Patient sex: F
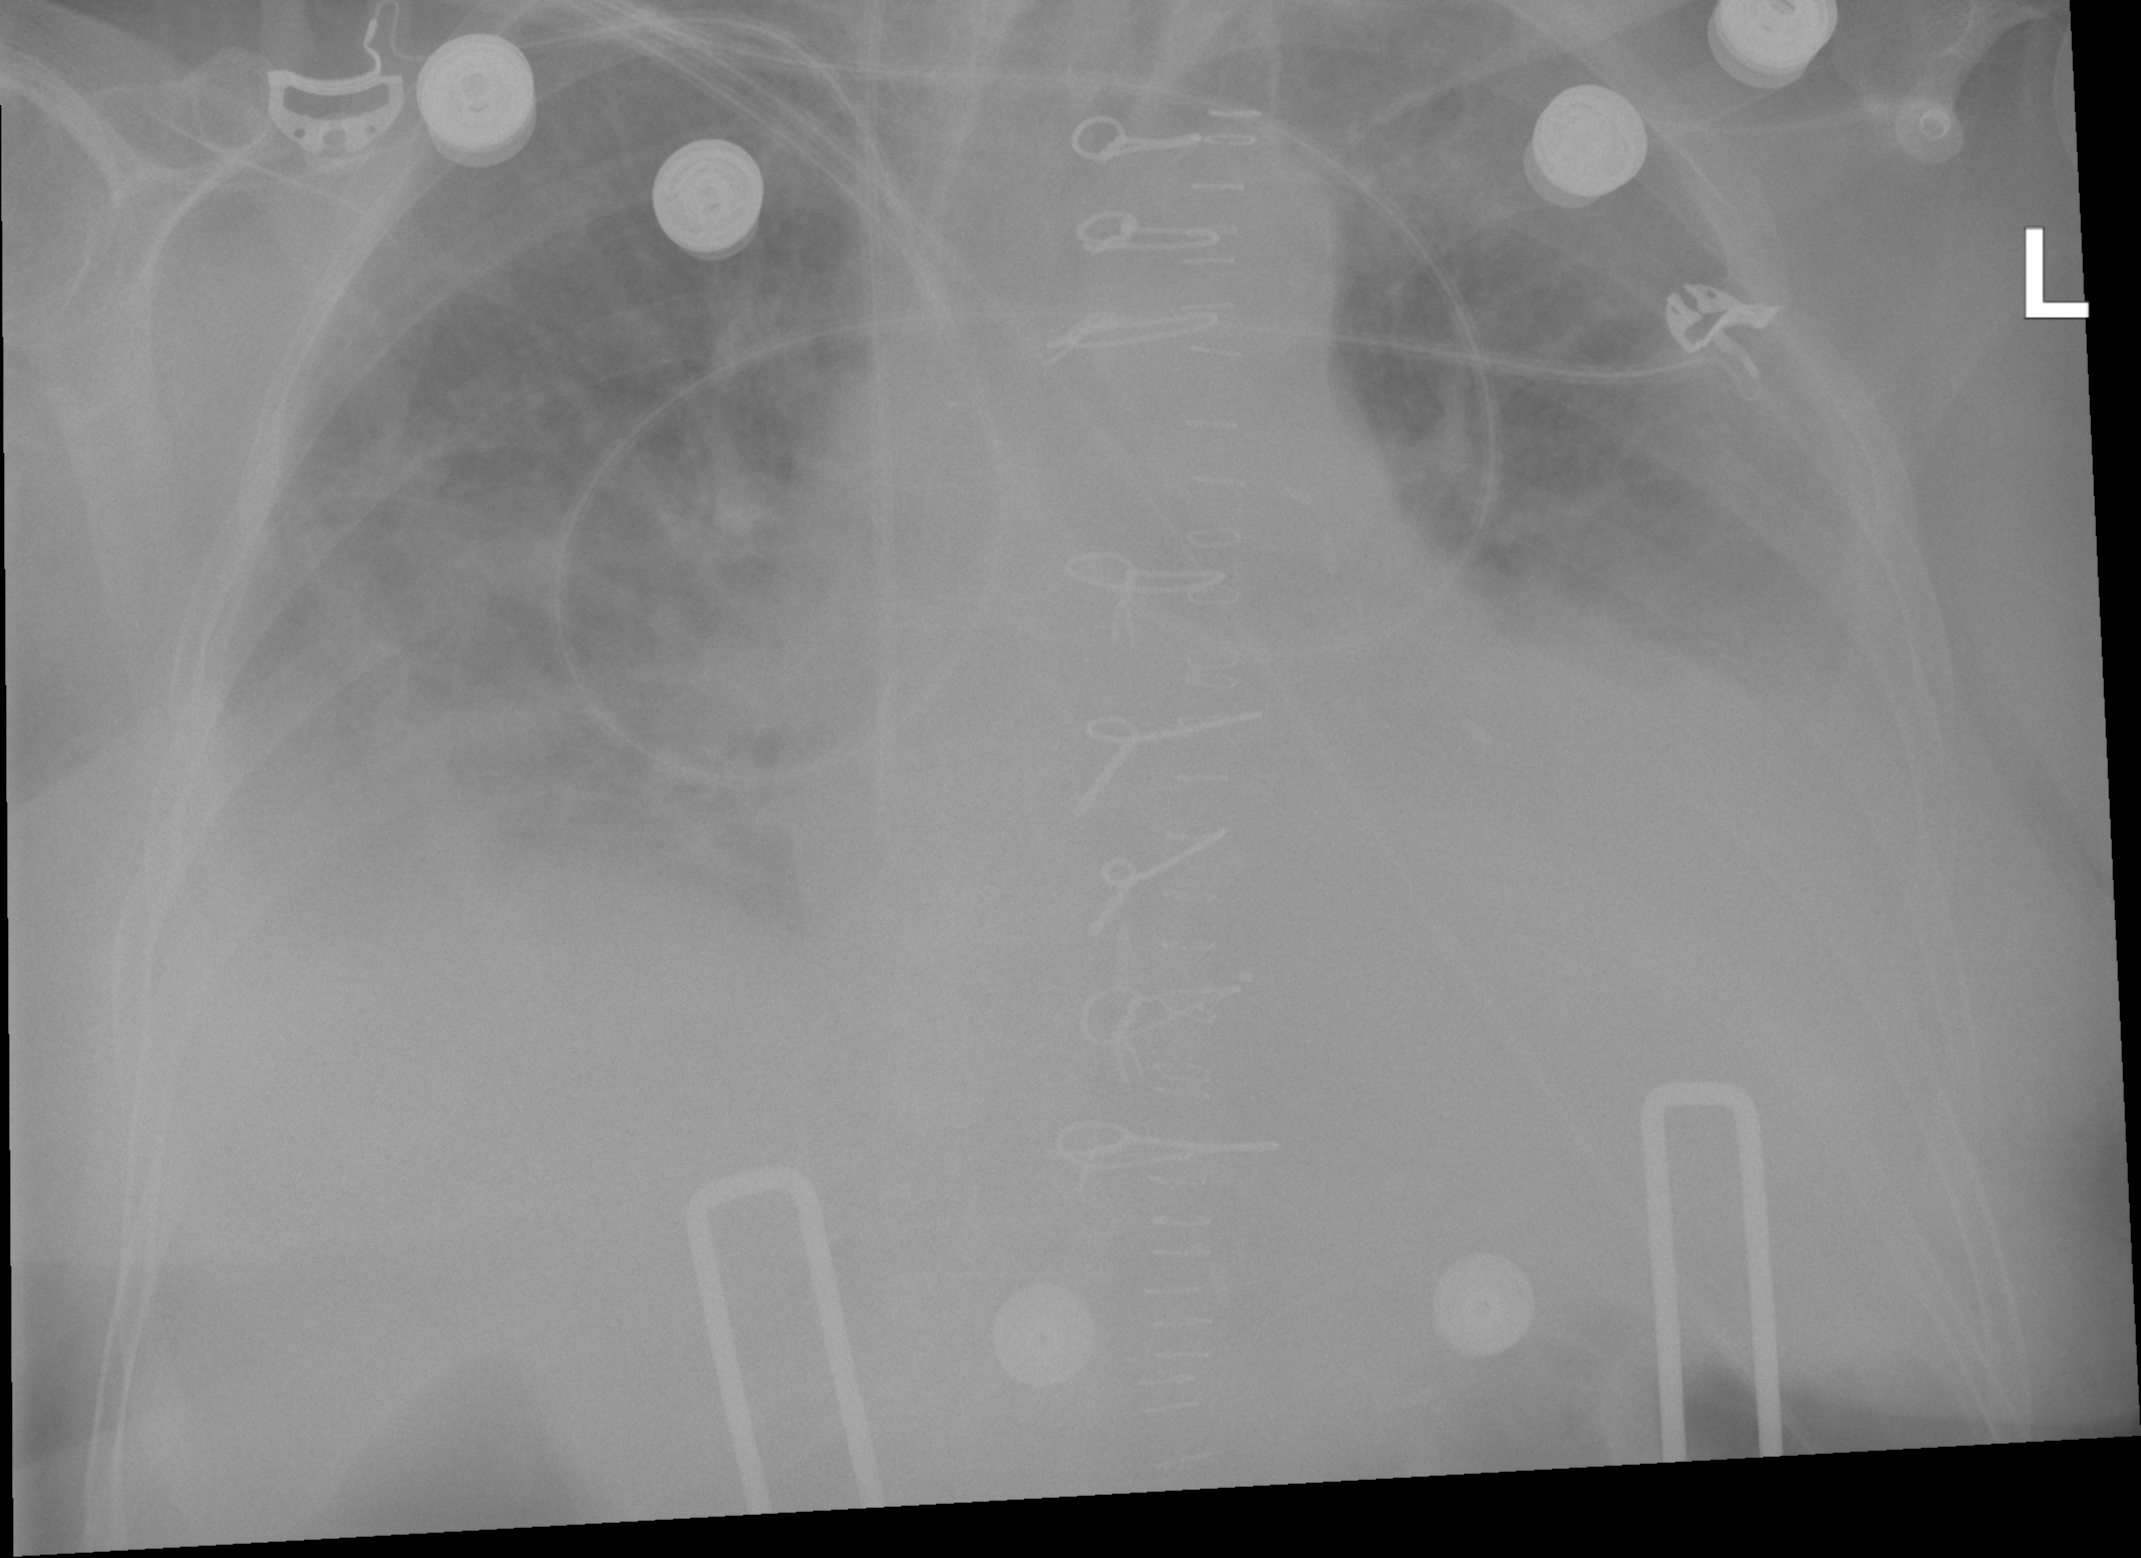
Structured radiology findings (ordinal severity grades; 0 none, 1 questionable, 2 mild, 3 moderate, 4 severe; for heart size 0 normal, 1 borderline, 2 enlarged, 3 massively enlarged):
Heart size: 2
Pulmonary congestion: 2
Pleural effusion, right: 2
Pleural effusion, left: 3
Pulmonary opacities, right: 2
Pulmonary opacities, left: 2
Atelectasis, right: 2
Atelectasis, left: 2